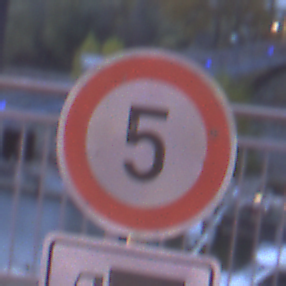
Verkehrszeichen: Geschwindigkeit5
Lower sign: HinweisDurchSinnbild7
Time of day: Night
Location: Outdoor (Urban)
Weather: PartlyCloudy
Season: NotSpecified
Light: Artificial